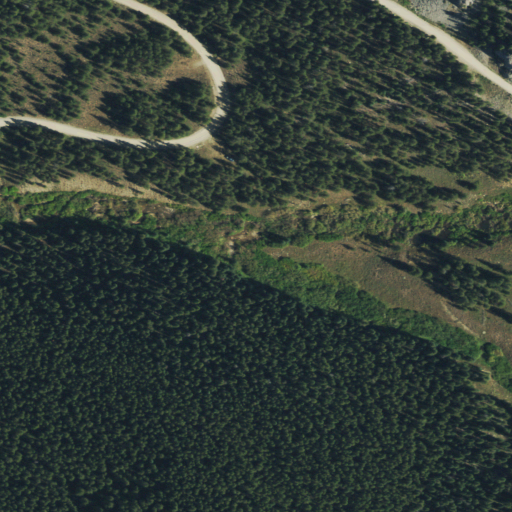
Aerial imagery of valley in Colorado named Wheelbarrow Gulch containing evergreen forest, woody wetlands, shrub, and grassland